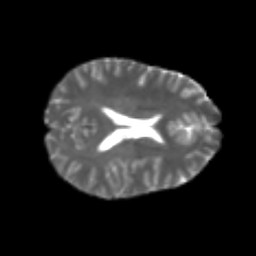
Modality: T2w
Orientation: axial
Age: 24
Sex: female
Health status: healthy
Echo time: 0.074 s